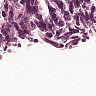
Metastatic tissue present: no